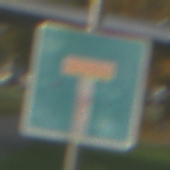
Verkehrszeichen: Sackgasse
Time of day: SunriseSunset
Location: Outdoor (Special)
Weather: Clear
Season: NotSpecified
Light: Natural